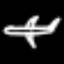
Label: airplane